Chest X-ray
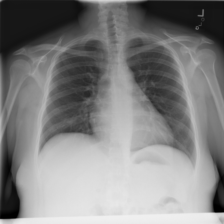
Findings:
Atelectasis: negative
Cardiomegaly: negative
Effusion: negative
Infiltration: negative
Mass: negative
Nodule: negative
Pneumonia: negative
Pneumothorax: negative
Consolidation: negative
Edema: negative
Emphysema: negative
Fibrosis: negative
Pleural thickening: negative
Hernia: negative